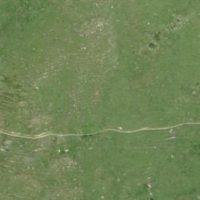
EUNIS habitat code: 23
Species observed at this site:
Pyrrhocorax pyrrhocorax
Pyrrhocorax graculus
Corvus corax
Campanula barbata